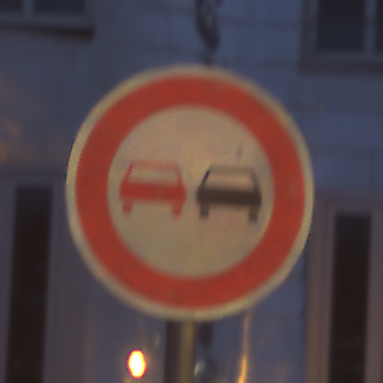
Verkehrszeichen: Ueberholverbot
Umgebung: Outdoor, Urban
Tageszeit: Night
Wetter: PartlyCloudy
Licht: Artificial
Jahreszeit: NotSpecified
Kontrast: HighContrast